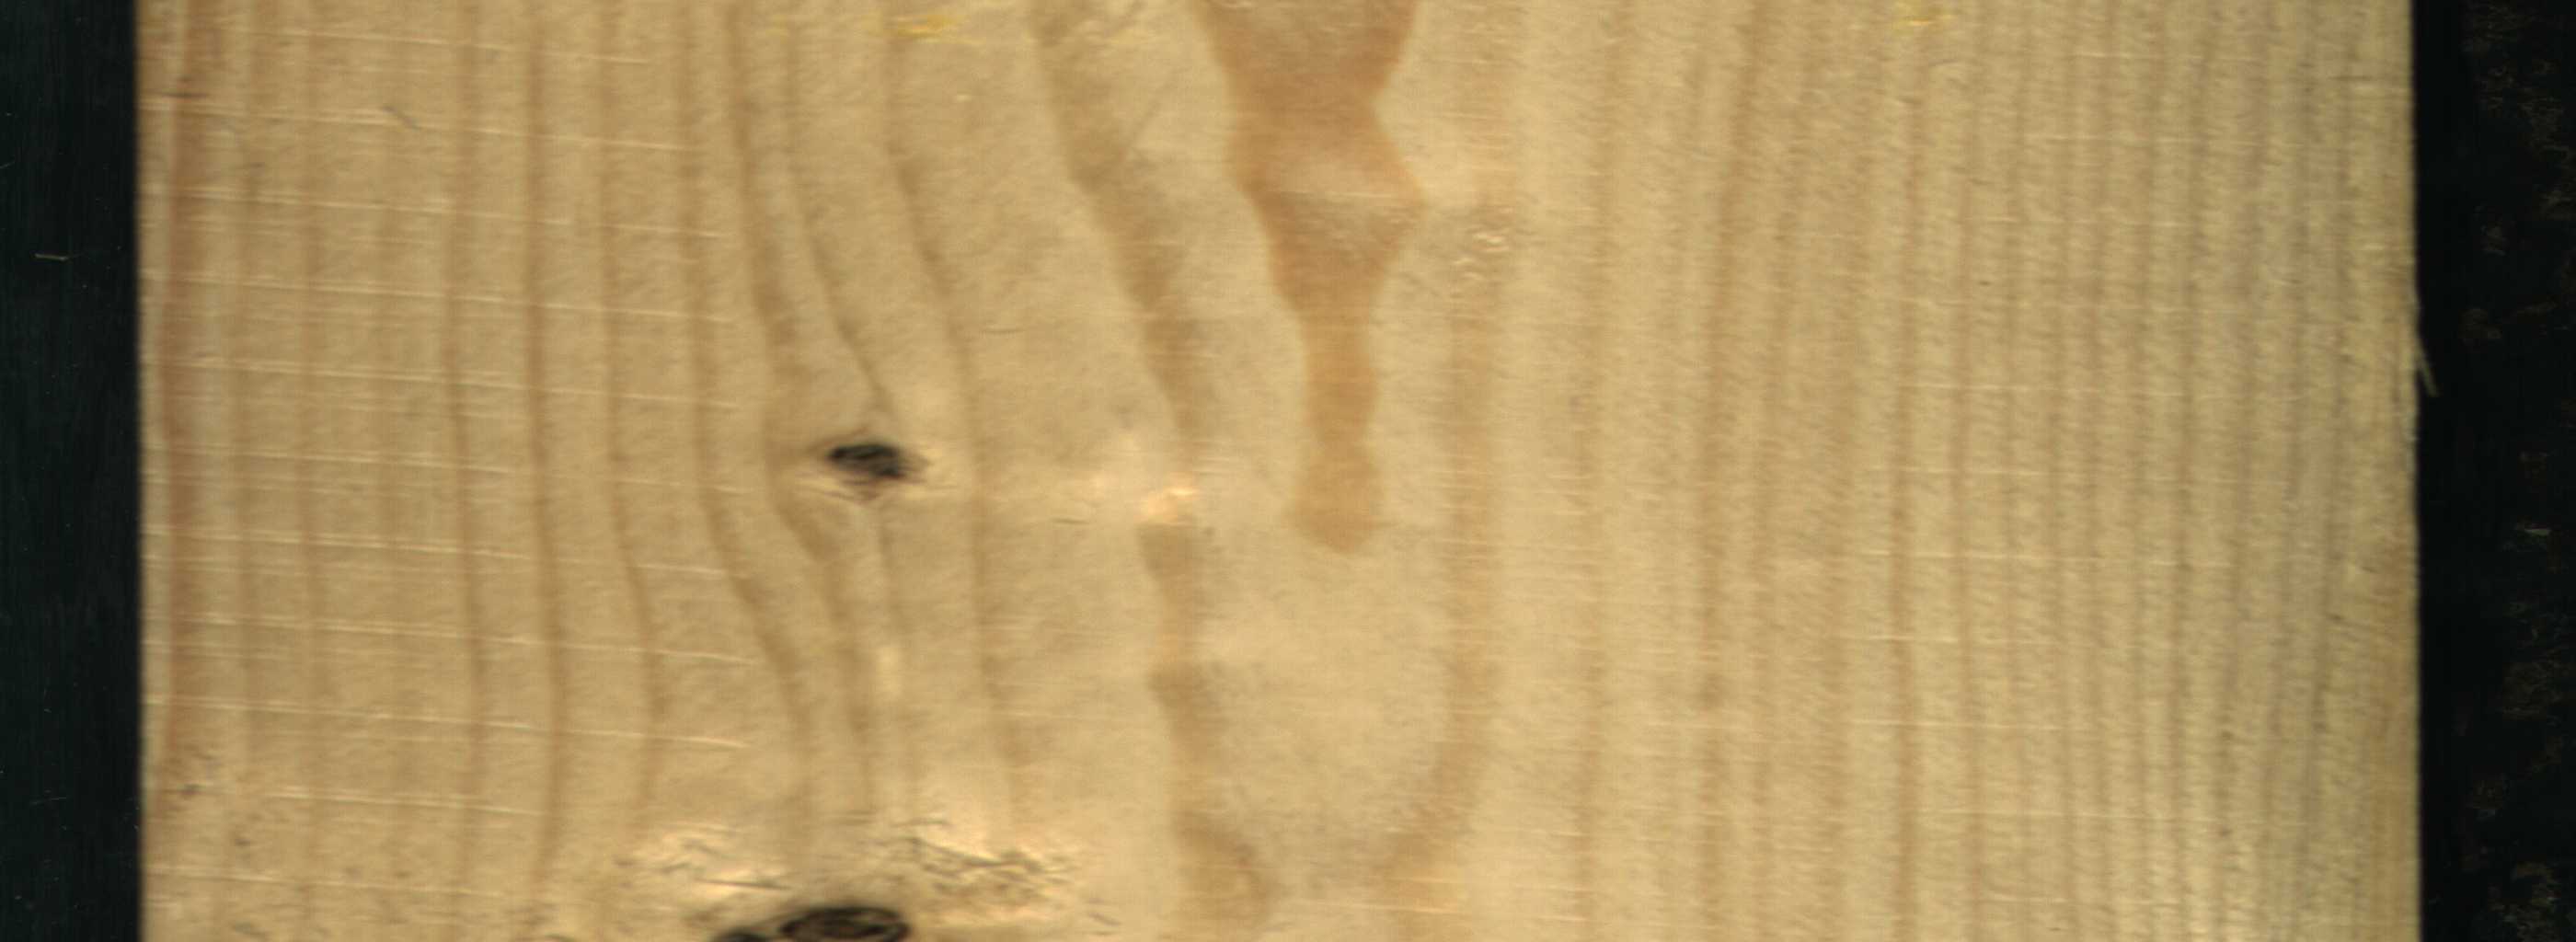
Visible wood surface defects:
Dead_Knot
Dead_Knot